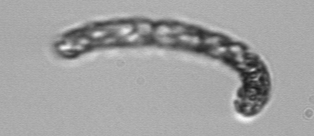
Label: Guinardia_striata